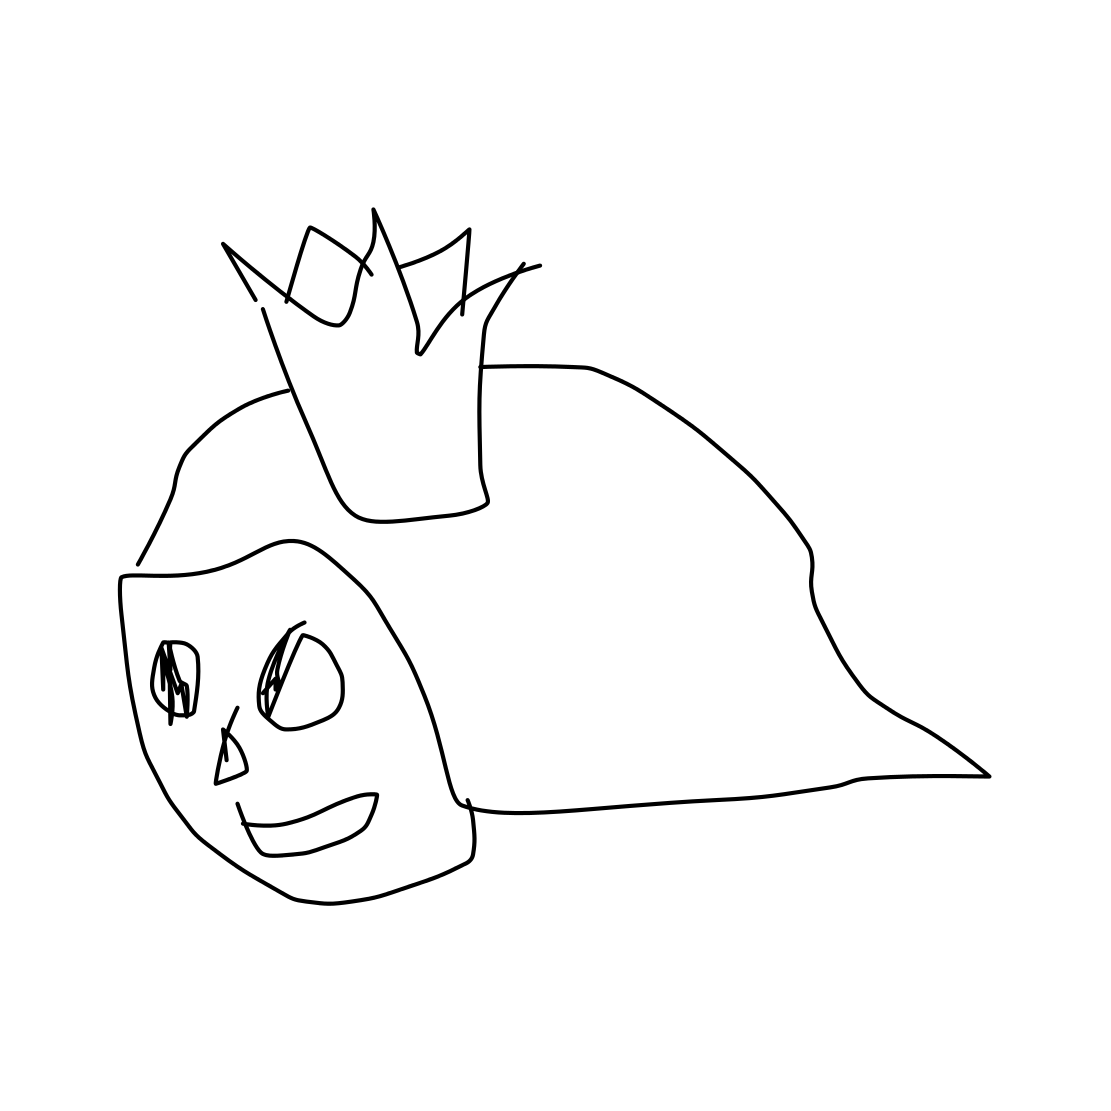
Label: head